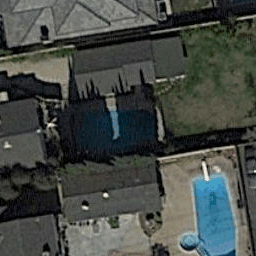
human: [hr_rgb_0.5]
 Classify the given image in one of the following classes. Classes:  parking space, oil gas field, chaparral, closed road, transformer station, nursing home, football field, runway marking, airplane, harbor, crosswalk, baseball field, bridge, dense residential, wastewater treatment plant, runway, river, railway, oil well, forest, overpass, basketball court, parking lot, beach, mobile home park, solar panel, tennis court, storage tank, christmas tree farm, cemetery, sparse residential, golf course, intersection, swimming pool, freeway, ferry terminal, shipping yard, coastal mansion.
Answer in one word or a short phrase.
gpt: swimming pool